Interaction volume radius: 5 \u00c5
Interaction volume height: 10 \u00c5
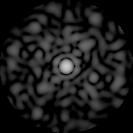
Disorder parameter: 0.8049